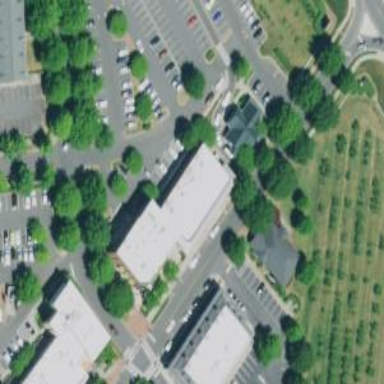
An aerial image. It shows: Retail building.